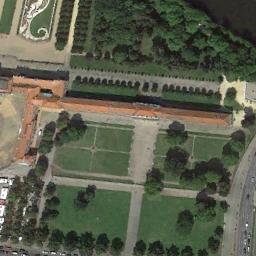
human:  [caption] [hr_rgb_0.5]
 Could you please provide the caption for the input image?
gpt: Most of the palaces' roofs are orange .

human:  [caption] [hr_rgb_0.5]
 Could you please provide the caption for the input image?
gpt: The palace is on the grass next to some trees .

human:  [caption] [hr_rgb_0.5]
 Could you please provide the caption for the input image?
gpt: There are some trees near the palace .

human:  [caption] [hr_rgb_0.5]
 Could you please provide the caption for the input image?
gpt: The orange palace has some green areas .

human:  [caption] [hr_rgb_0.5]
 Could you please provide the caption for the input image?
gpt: There are some green trees and lawns beside the palace .